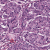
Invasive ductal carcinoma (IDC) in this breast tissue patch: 1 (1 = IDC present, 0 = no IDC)